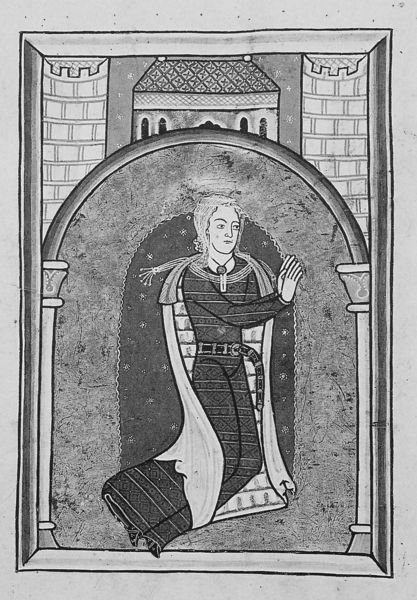
Titel: Psalter (Fécamp Psalter)
Institution: Den Haag, Koninklijke Bibliotheek
Schlagwörter: mann, umhang, frau, grau, kleid, säulen, zeichnung, dach, gürtel, haus, schal, schloss, blond, gewand, mantel, turm, bogen, mauer, zopf, kordel, burg, kloster, türme, mauerwerk, druck, knien, beten, gebet, rüstung, buchdruck, heiligenschein, grab, kniend, mittelalter, andacht, heilige, heilig, maria, betend, miniatur, berührung, bold, hortus conclusus, schterne